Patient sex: M
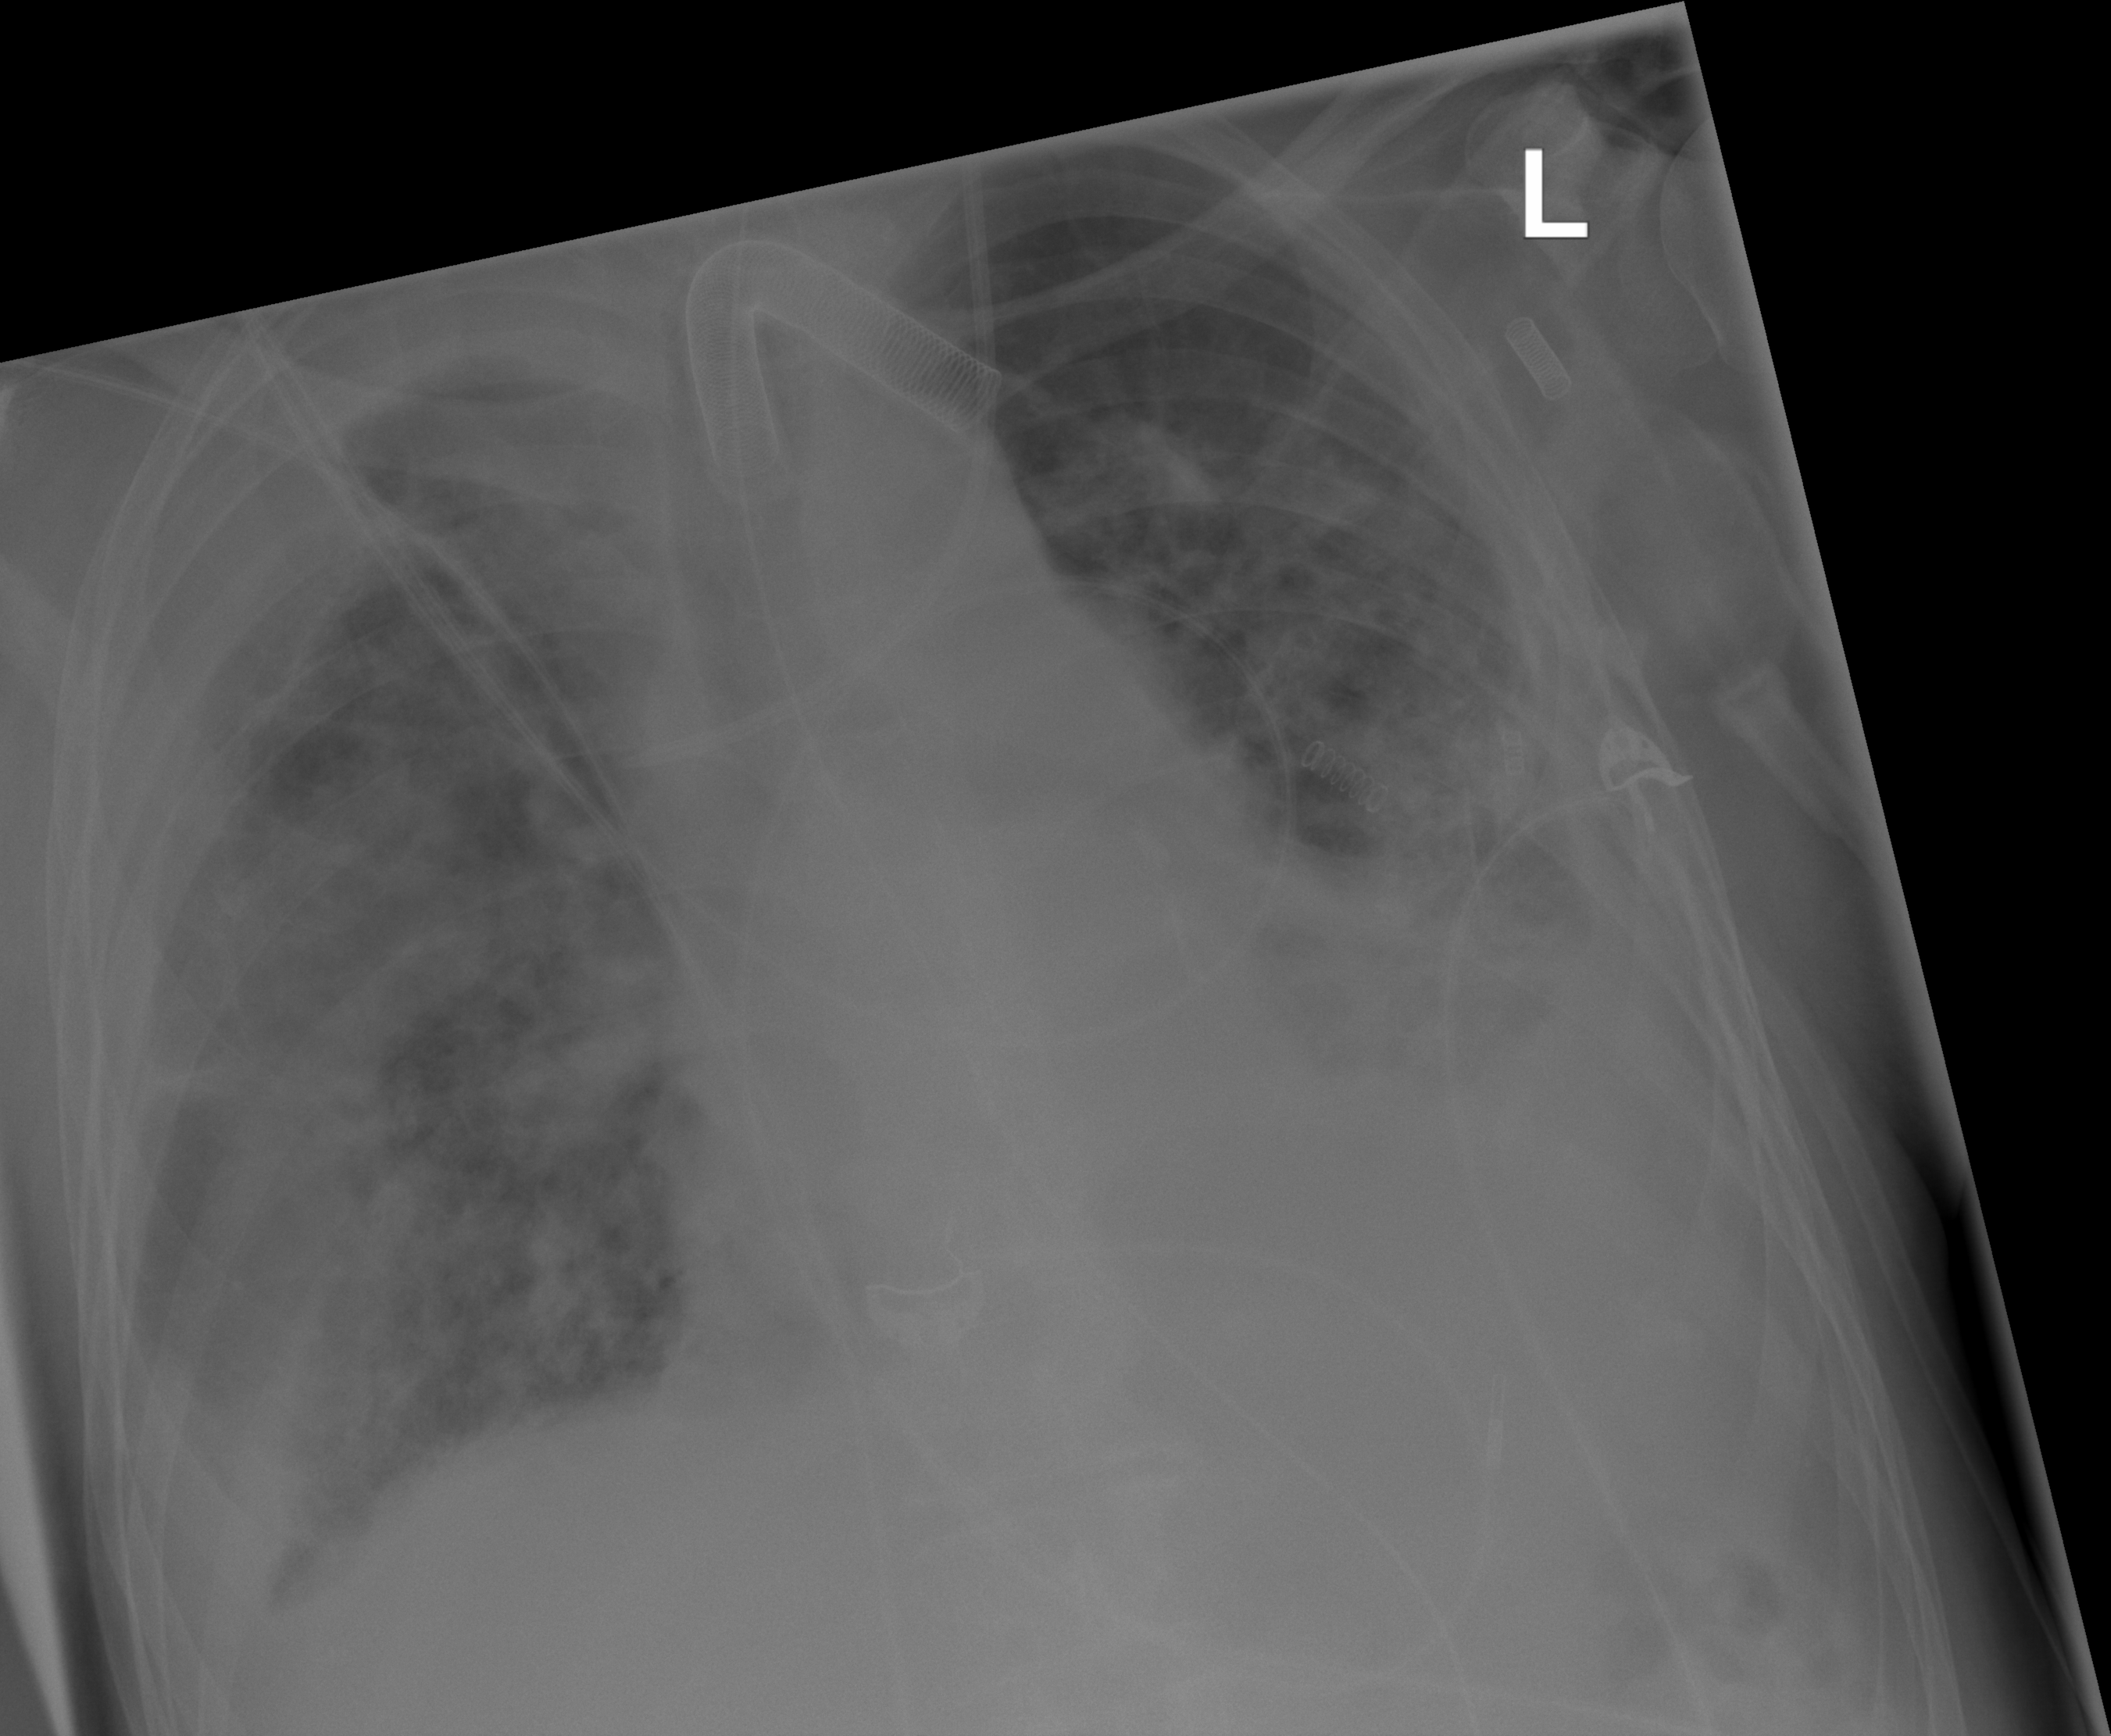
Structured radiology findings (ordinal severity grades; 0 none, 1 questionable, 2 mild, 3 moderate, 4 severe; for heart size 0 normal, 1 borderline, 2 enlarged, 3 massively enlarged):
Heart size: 2
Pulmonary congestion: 2
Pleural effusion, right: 2
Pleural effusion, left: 3
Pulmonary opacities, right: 3
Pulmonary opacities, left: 3
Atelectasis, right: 2
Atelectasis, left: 3